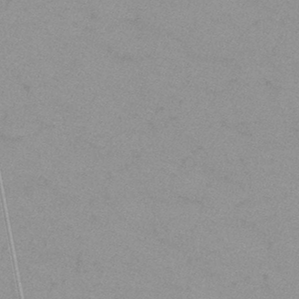
Label: frost